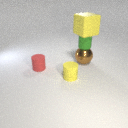
large brown metal sphere below small green rubber cylinder